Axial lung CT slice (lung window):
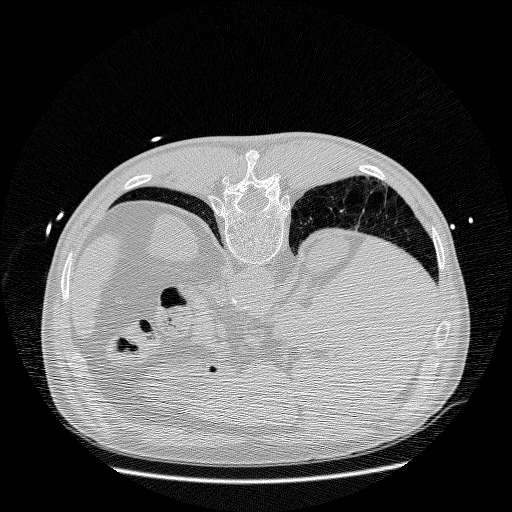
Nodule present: no